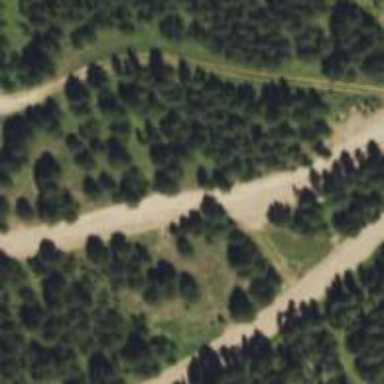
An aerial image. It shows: Well-groomed intermediate Nordic skiing trail suitable for classic and skating techniques.